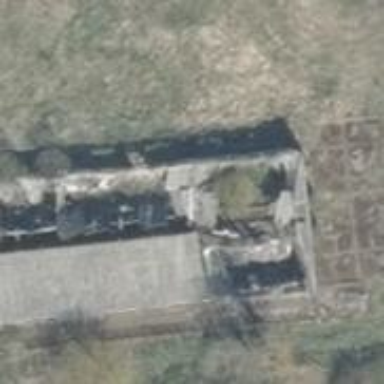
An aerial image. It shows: Ruins of building.